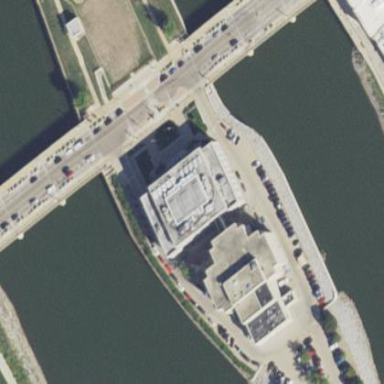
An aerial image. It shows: Courthouse building.